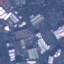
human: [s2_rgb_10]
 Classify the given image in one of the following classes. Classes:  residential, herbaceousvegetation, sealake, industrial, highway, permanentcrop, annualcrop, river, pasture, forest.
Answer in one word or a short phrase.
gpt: Industrial